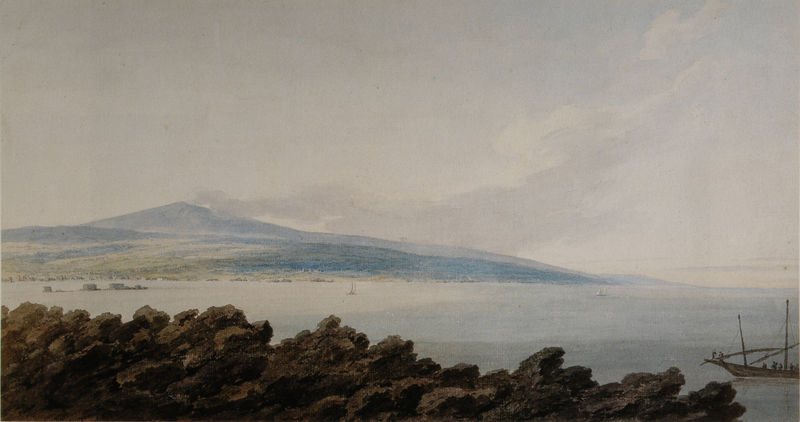
Titel: Der Ätna am Mittag mit der Küste und Seglern
Künstler: John Robert Cozens
Standort: London
Institution: British Museum
Schlagwörter: baum, berg, blau, dunkel, felsen, gemälde, gestein, himmel, meer, schatten, wasser, weiß, wolken, aquarell, bäume, grün, landschaft, menschen, see, ufer, braun, bunt, grau, hell, licht, männer, schwarz, ausblick, wiese, wolke, stein, steine, öl, felder, horizont, häuser, hügel, natur, büsche, qualm, rauch, insel, pflanzen, wald, boot, boote, farbig, küste, schiff, schiffe, segel, segelboot, italien, segelschiff, fels, gebirge, dunst, nebel, hügellandschaft, hafen, bucht, klippe, panorama, ruine, buch, vulkan, fischerboot, bläulich, koloriert, landzunge, mees, trüb, romantisch, fernsicht, verblauung, ausbruch, vesuv, mittelmeer, kliff, neapel, aquarelliert, meeresbucht, aqurell, angeschnitten, rauchschwaden, aktiv, ruien, sardinien, bergv, viulkan, klifff, italoen